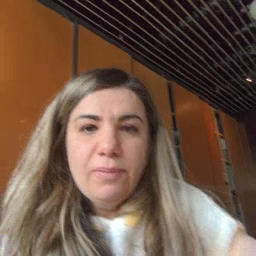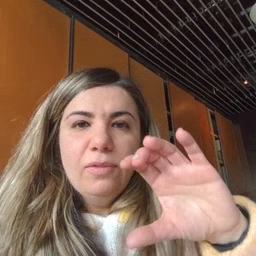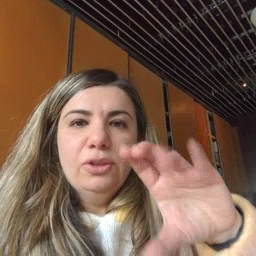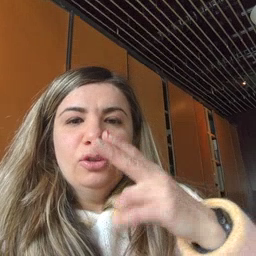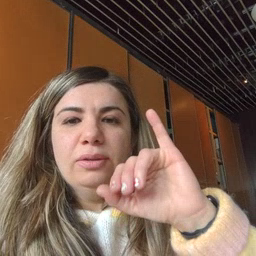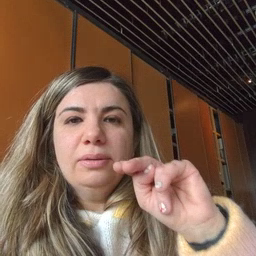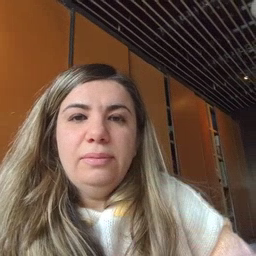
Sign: chin